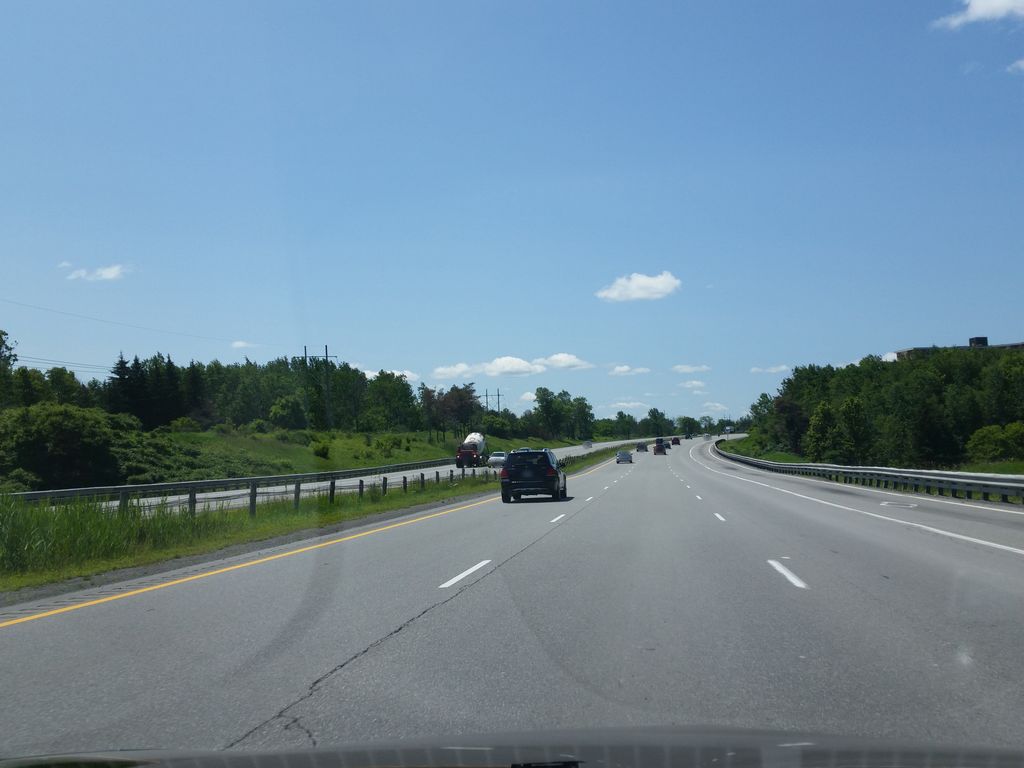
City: ottawa-gatineau